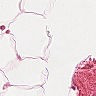
Metastatic tissue present: no